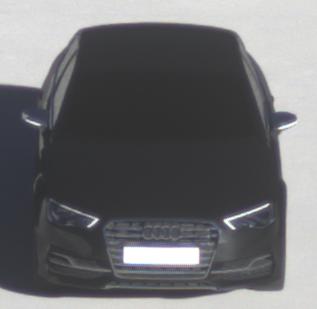
Make: Audi
Model: S3
Detailed model: 8V
Model produced from: 2013
Model produced until: 2020
Doors: 4
Color: black
Road condition: dry road
Daytime: morning or afternoon
Contrast: high contrast